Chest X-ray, PA view. Patient: 15 years old, sex M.
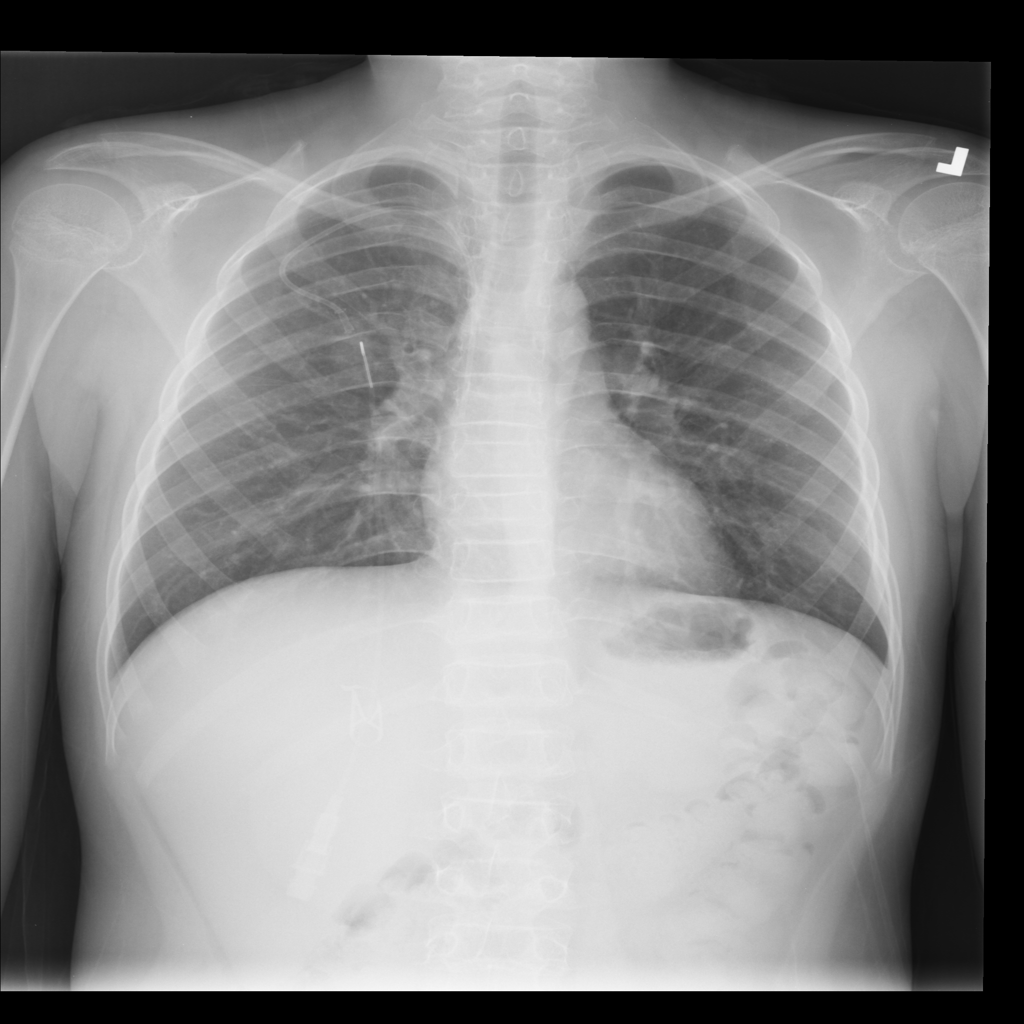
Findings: No Finding